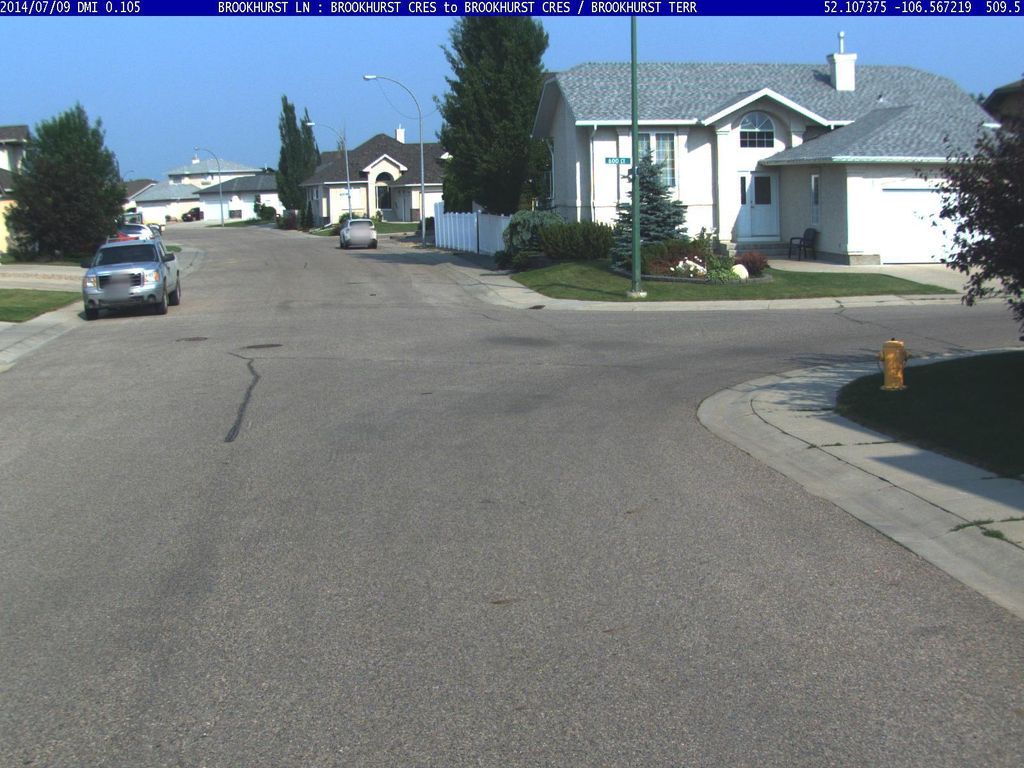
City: saskatoon